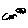
Label: car